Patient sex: M
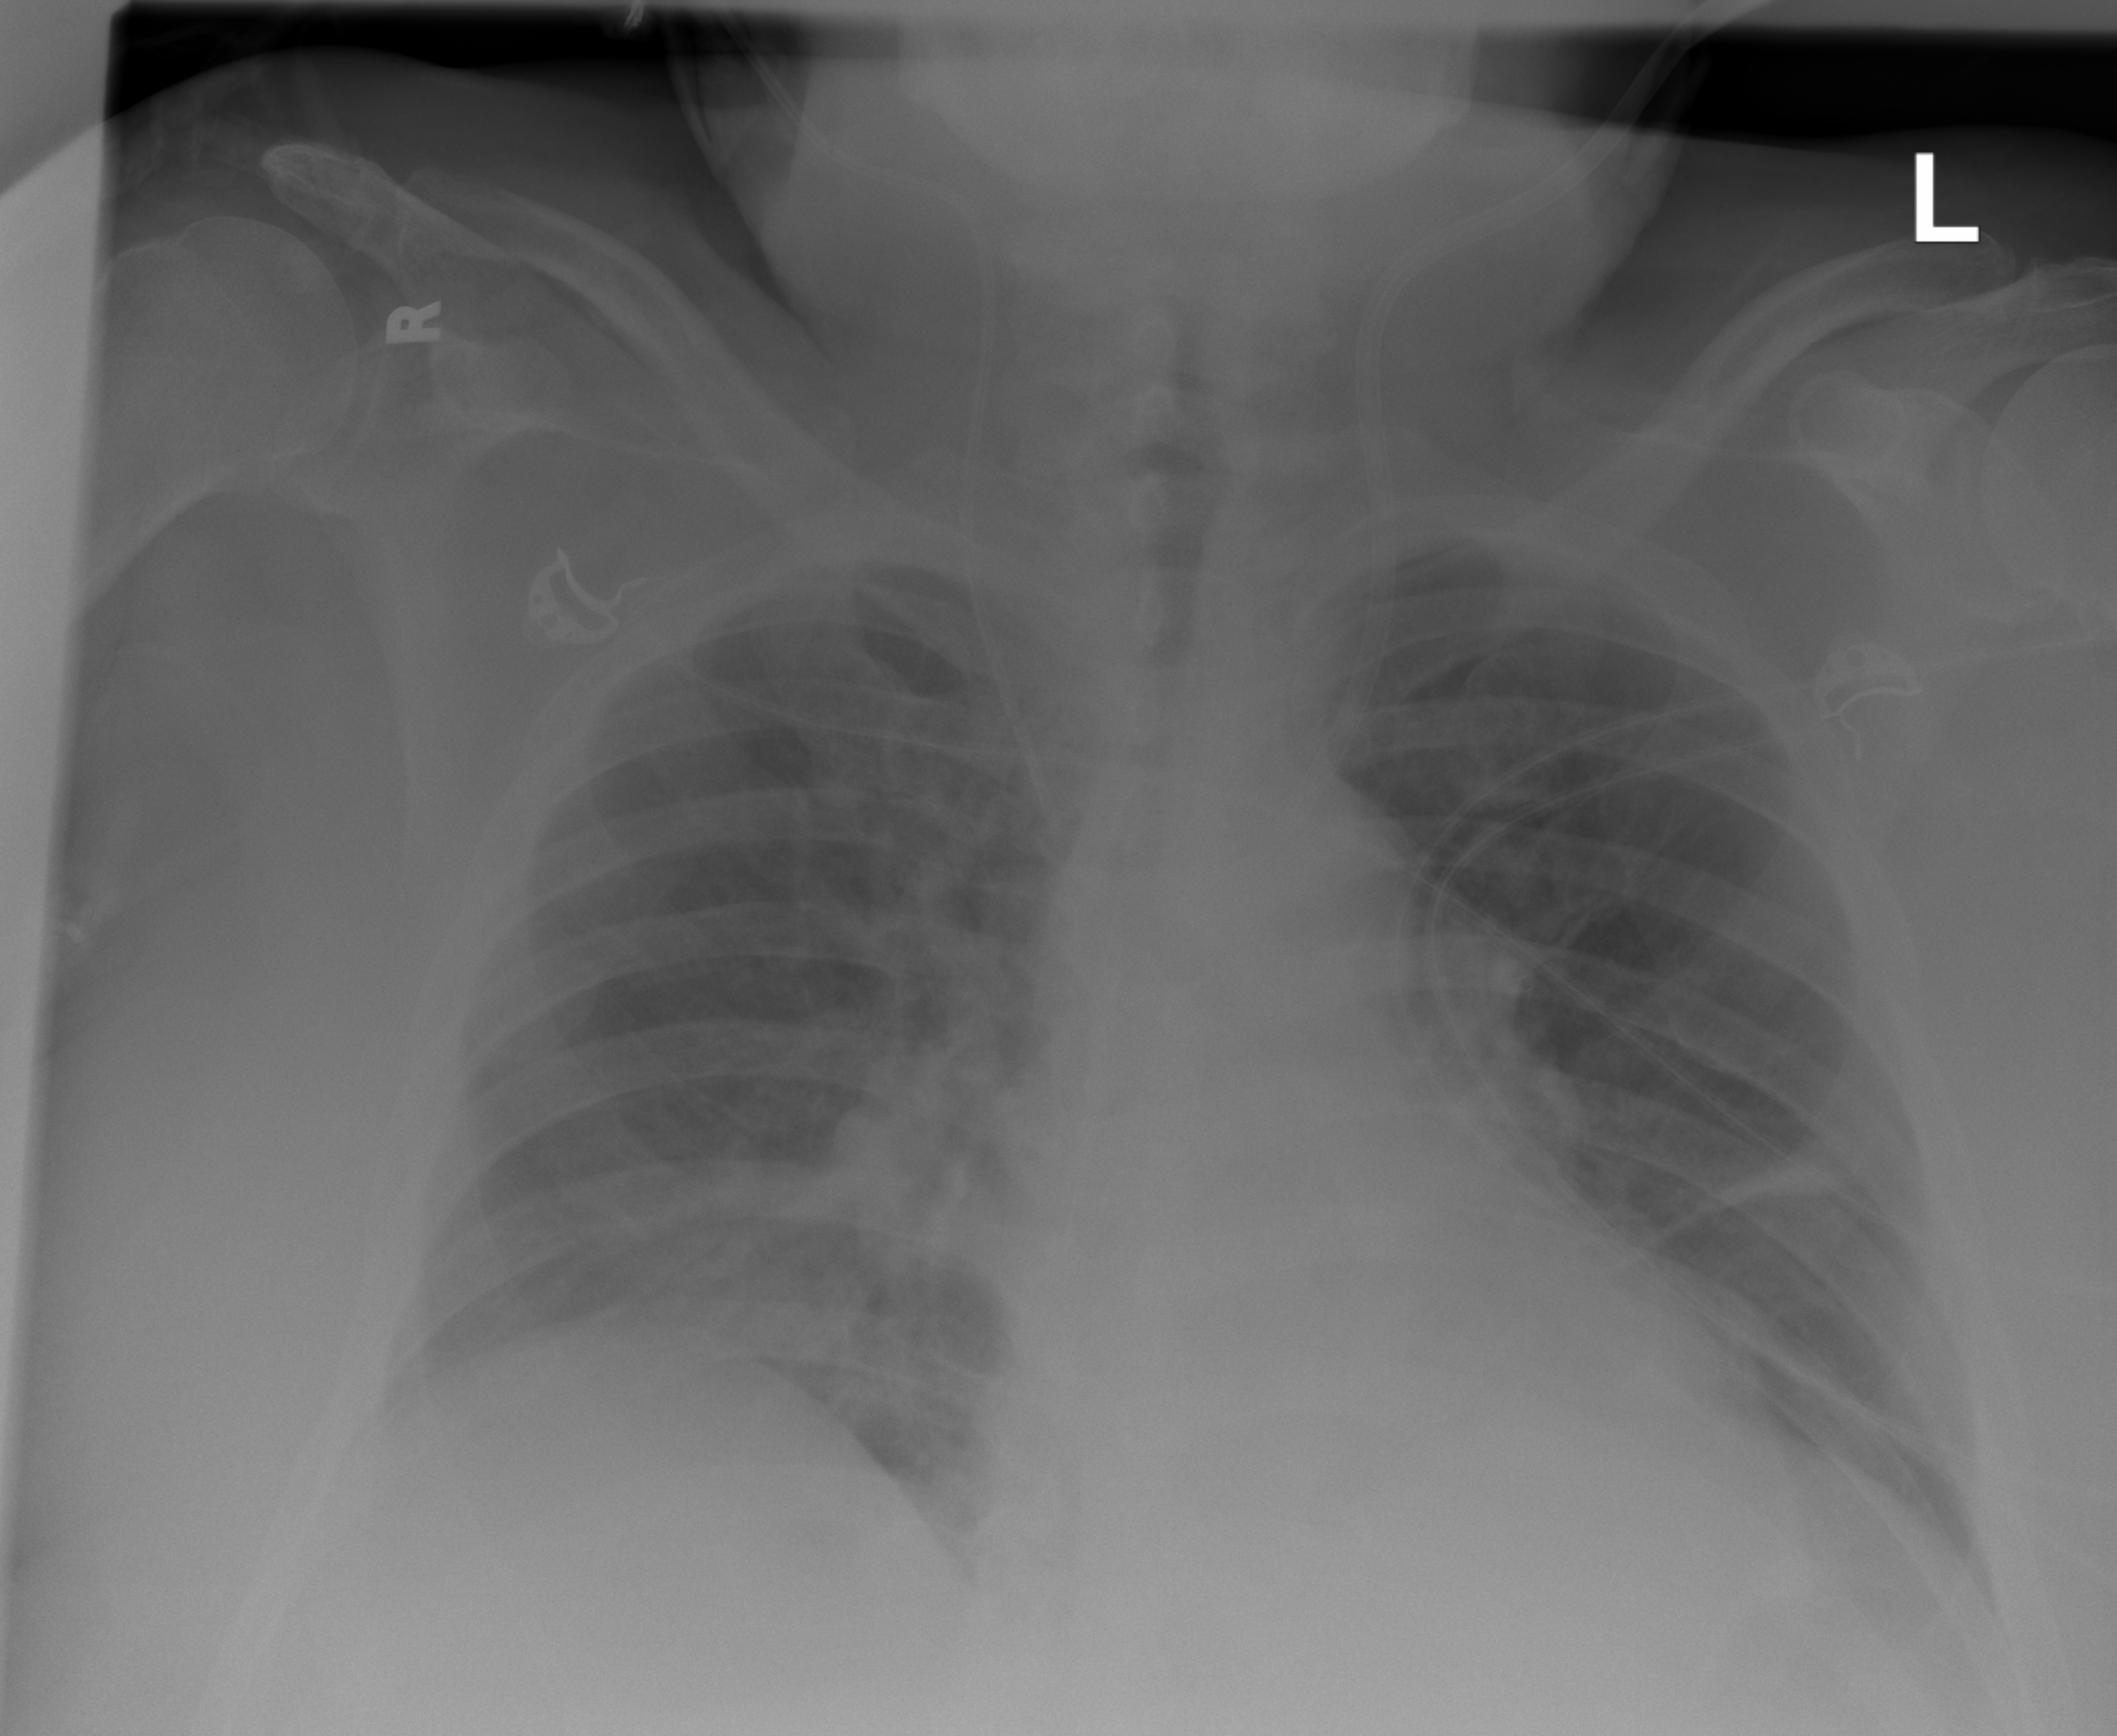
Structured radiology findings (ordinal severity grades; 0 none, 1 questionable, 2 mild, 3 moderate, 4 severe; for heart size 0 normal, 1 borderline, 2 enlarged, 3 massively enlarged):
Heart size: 2
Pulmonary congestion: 3
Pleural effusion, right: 0
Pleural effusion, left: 0
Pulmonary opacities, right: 3
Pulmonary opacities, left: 0
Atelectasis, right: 3
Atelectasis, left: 2